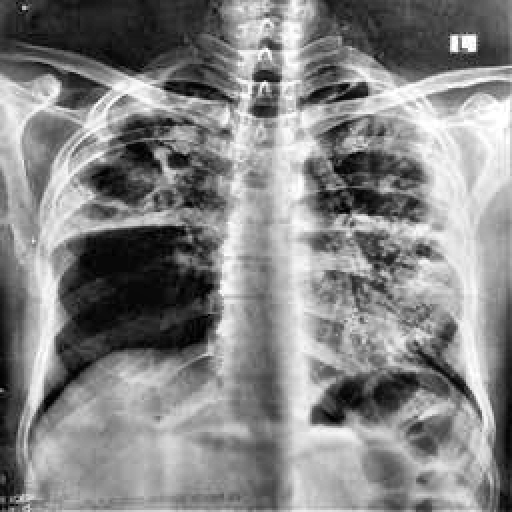
Finding: TUBERCULOSIS